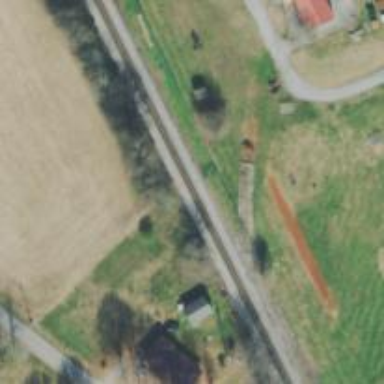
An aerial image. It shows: Railway track.